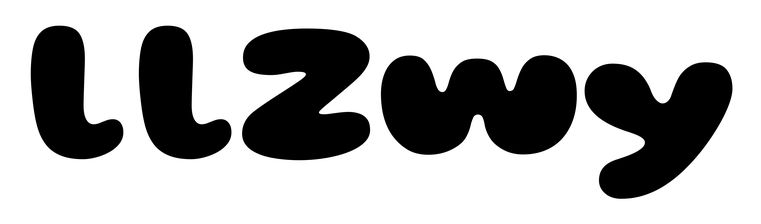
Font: Gluten_Black